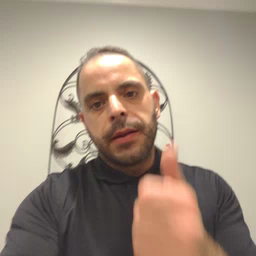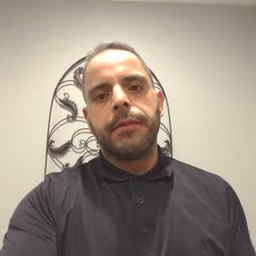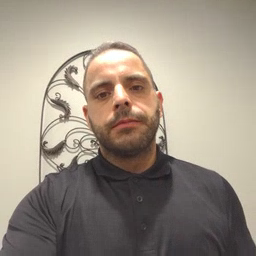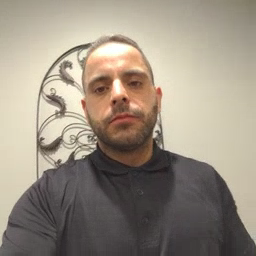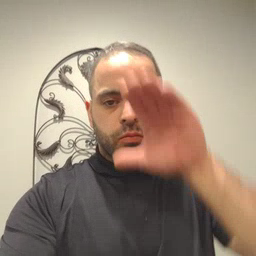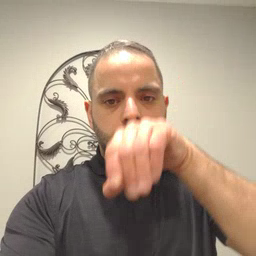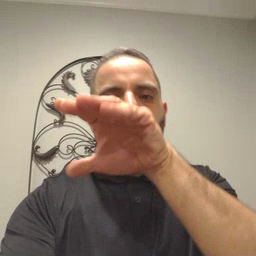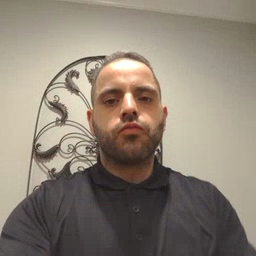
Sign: elephant